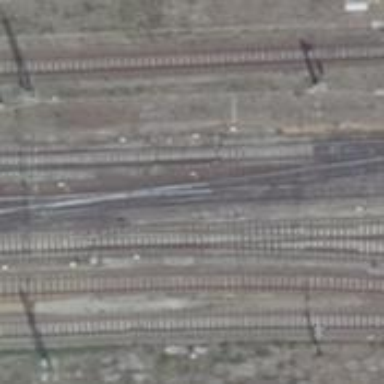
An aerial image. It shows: Railway signal.